Brain MRI, t1w sequence, axial 2D slice.
Patient: age 31, sex M, weight 80 kg, height 1.78 m
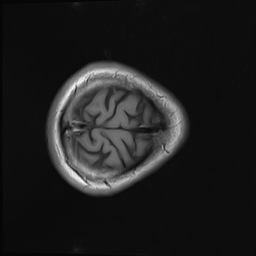